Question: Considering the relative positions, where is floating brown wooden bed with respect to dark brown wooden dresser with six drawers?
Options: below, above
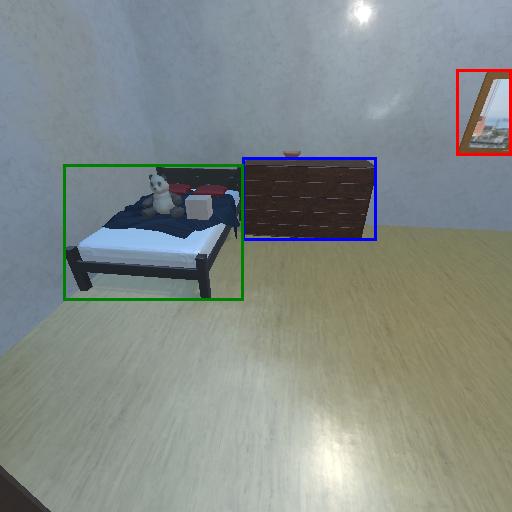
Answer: below